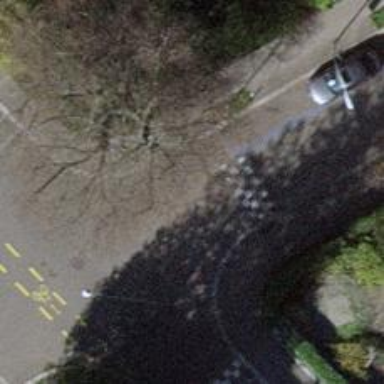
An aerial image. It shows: Residential road with asphalt surface. There are separate sidewalks on both sides and opposite cycleway.